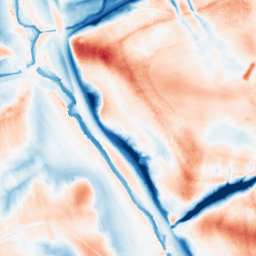
Category: edge_preserving
Decomposition family: guided
Decomposition parameters: radius: 16
eps: 0.01
Upsampling method: bicubic
Upsampling parameters: scale: 2
Upsampling scale: 2